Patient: sex M, age 45
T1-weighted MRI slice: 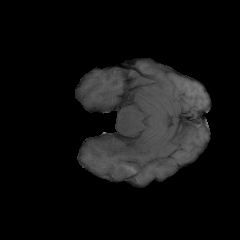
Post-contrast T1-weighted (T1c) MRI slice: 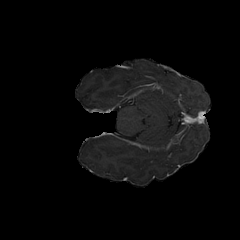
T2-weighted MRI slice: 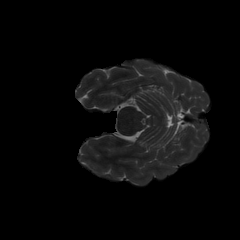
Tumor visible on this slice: no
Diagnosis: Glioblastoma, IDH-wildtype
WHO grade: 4